Question: I have such a grid square disk. Every grid represents a pixel. My aim is to most accurately aprroximate this disk as a circle (max from inside). Radius of the circle should be 1 so I have to define a x-y plane whose minimum and maximum values -1, +1 respectively. So pixel 35 is the origin (0,0). By the way I don't want to draw a circle, I just need such a circle which gives me the coordinates of every single pixel.
For example:
for pixel 3, it should give me a coordinate approximately (0 , 0.8).
I can define such a circle, but I am not sure about coordinates. I don't ask any code but some tips or advices would be appreciated. I am also using emgucv library for this project. Should I define this coordinates from scratch or is there any pre-defined class or something that speed me up.
thanks

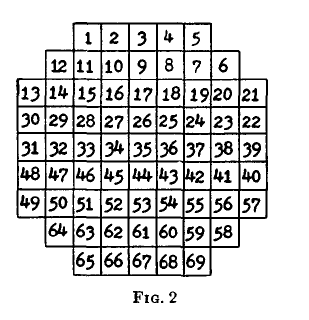
Answer: To calculate the distances of the pixels from the origin relative to the circle's radius, you only need the radius. To get that you can go through the (quarter of) the perimiter of your "disk" and caclulate the min/max distances (as appropriate to your needs). The result is the radius of the circle
To get the pixels' relative distance, calculate the pixel's distance to the origin and divide it by the above measured radius